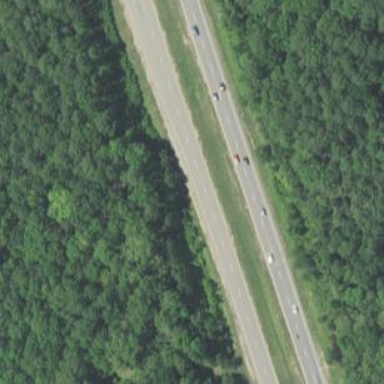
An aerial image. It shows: Asphalt trunk highway which is also expressway.